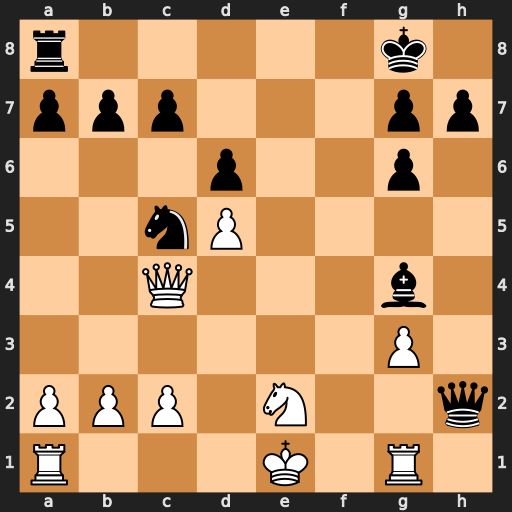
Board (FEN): r5k1/ppp3pp/3p2p1/2nP4/2Q3b1/6P1/PPP1N2q/R3K1R1
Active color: w
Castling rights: Q
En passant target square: -
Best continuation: Qxg4 Re8 Rf1